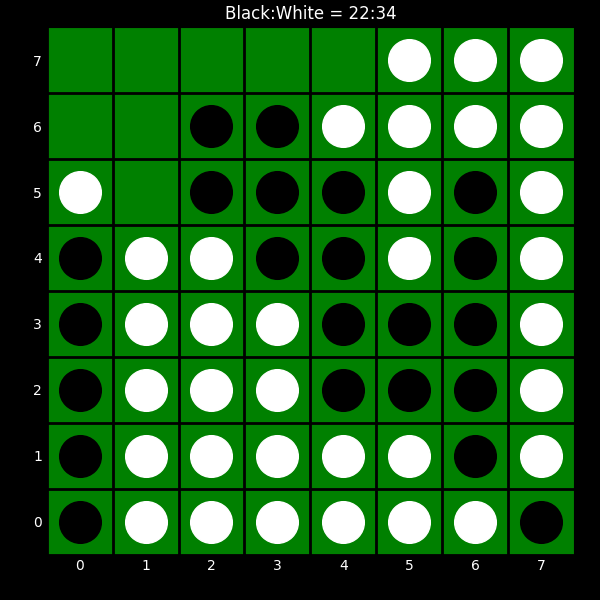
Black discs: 22
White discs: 34